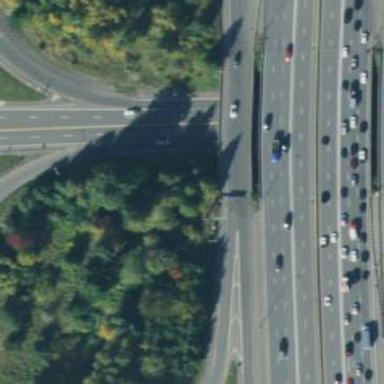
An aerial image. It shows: Bridge on motorway link.